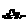
Label: car